Interaction volume radius: 10 \u00c5
Interaction volume height: 20 \u00c5
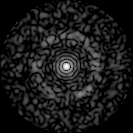
Disorder parameter: 0.8246